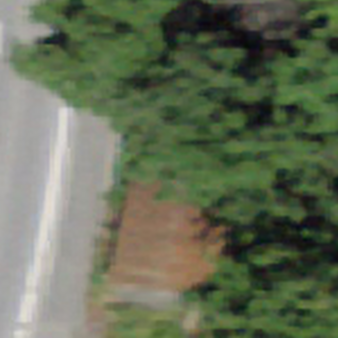
Label: other